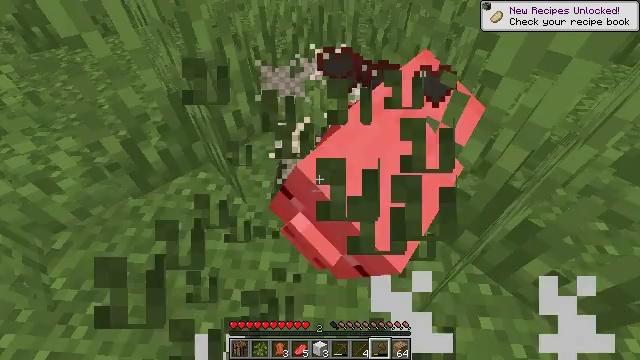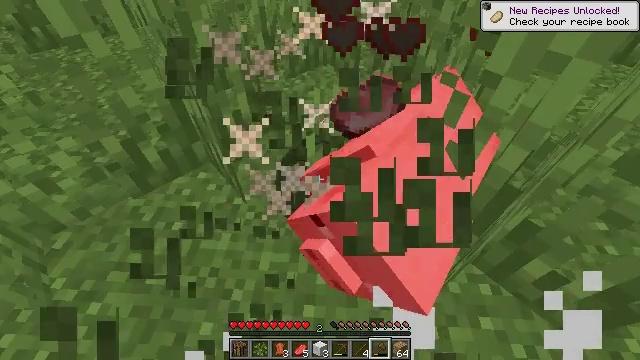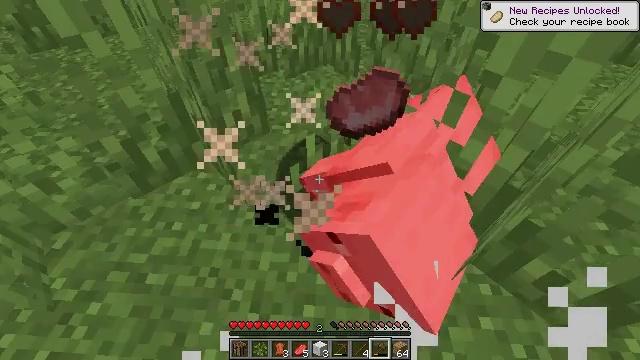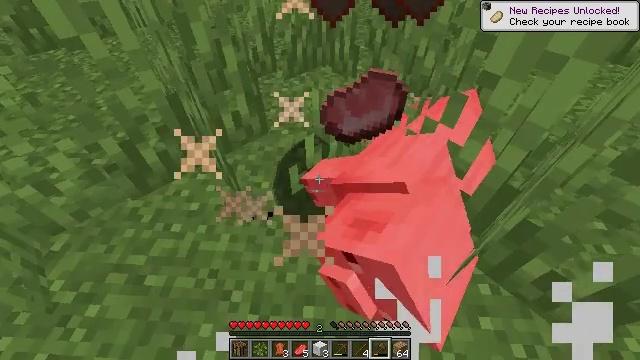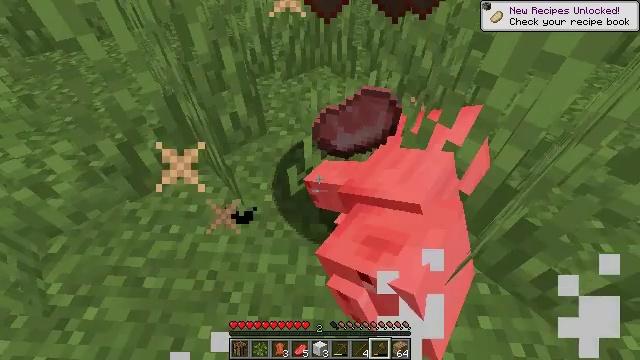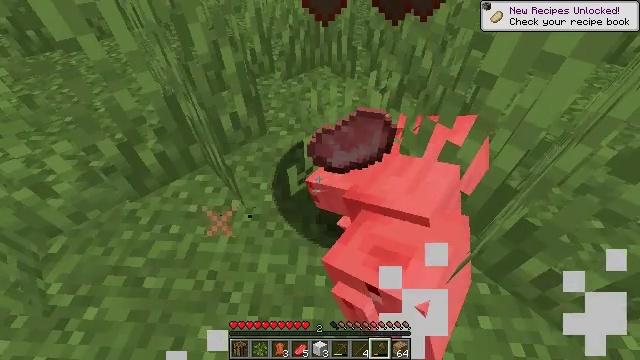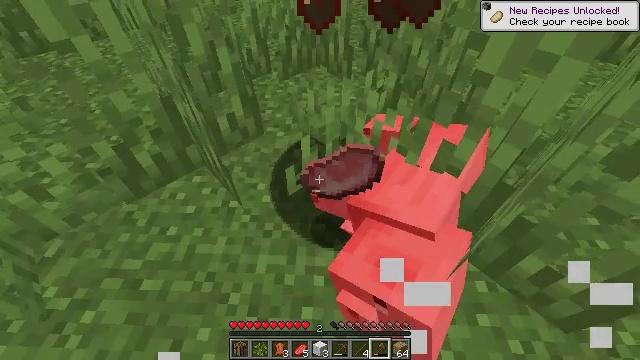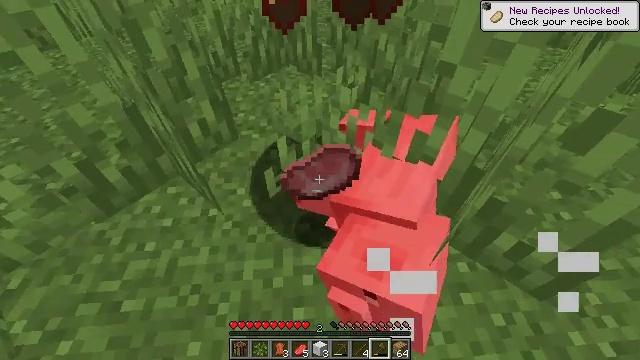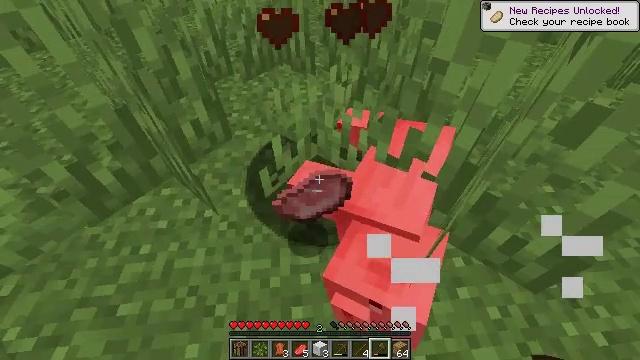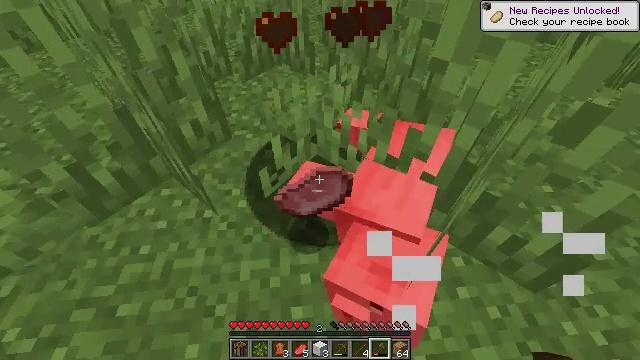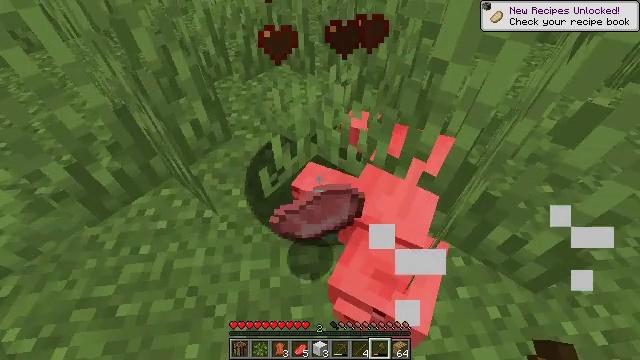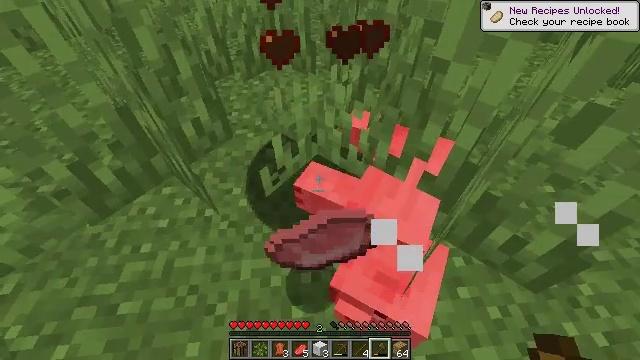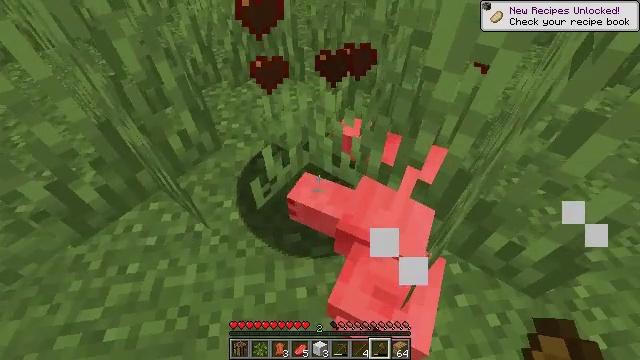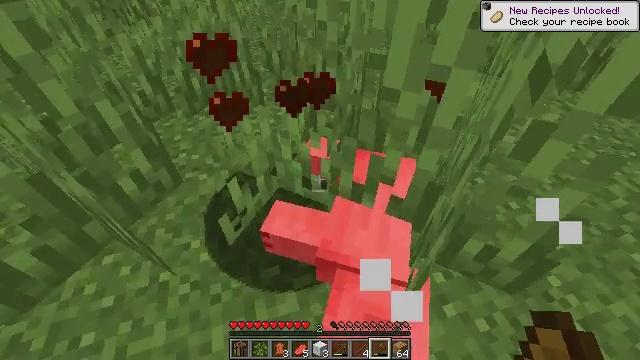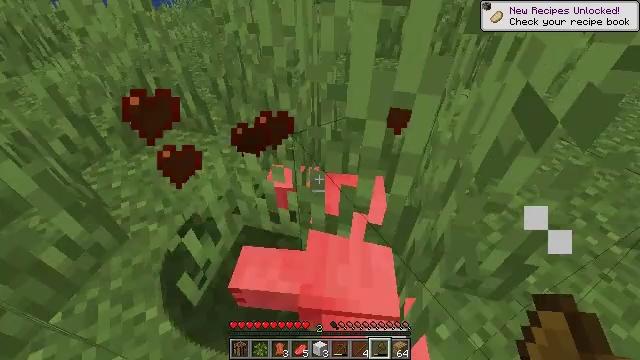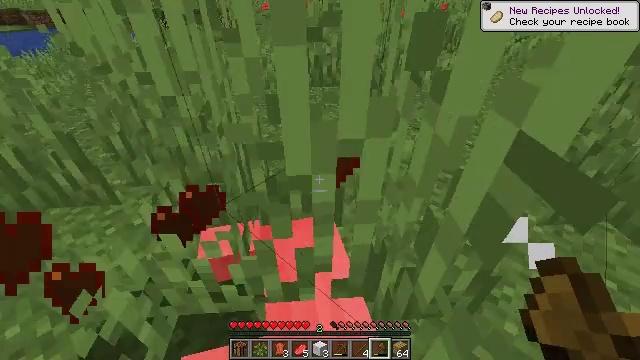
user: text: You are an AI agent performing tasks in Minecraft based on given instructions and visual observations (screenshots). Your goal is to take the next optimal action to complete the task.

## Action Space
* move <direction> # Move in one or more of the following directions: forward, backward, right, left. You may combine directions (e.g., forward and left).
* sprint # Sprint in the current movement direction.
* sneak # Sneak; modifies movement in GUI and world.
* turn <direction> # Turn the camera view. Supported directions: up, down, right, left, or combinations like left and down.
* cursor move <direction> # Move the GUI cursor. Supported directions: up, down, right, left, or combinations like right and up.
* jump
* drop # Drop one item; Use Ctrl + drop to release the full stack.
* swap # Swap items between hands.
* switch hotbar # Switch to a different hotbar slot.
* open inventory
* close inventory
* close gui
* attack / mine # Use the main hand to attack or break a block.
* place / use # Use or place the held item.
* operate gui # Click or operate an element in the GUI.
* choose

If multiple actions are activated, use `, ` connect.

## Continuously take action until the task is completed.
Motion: motion action
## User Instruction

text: Kill the pig.
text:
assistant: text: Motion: no_op
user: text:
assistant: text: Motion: no_op
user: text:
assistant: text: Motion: no_op
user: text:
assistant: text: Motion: no_op
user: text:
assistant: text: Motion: no_op
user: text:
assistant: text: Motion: no_op
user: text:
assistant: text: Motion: turn right
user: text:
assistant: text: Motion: turn right
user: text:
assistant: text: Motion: no_op
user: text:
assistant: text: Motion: no_op
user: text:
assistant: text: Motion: no_op
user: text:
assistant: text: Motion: move forward, turn right
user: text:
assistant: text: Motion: move forward, turn right and up
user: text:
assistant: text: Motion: move forward, turn right and up
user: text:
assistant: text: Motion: move forward, turn right and up
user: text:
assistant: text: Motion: move forward and move left, turn right and up
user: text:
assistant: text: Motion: move forward and move left, turn right and up
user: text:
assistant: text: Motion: move forward, turn right and up
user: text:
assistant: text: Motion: move forward, turn right and up
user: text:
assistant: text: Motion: move forward
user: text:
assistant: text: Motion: move forward
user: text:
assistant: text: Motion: move forward
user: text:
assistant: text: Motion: move forward
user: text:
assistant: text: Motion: move forward, sprint
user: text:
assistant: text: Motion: move forward, sprint
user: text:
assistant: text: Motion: move forward, sprint
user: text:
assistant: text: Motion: move forward, sprint
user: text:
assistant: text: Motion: move forward, sprint
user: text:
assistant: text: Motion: move forward, sprint, turn down
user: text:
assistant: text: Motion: move forward, sprint, turn right and down